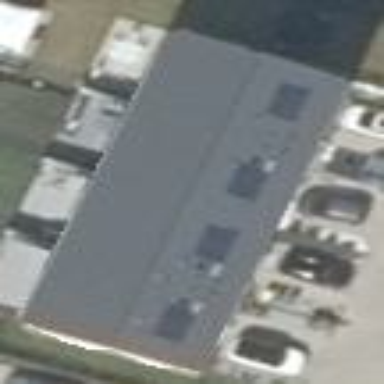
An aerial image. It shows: Terrace-style building with gabled roof.